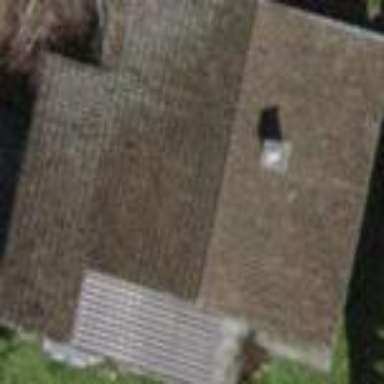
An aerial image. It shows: Building with tile roof.